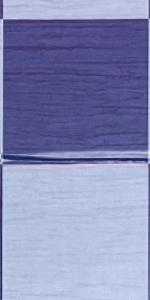
Label: Empty